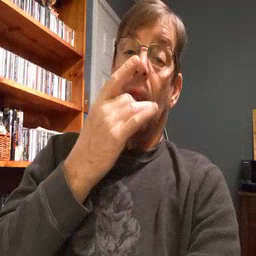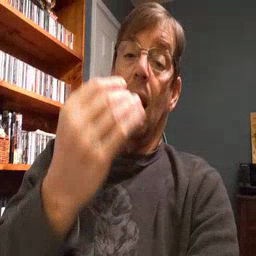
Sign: lamp